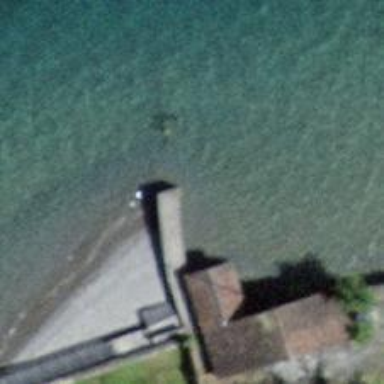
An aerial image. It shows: Man-made pier.